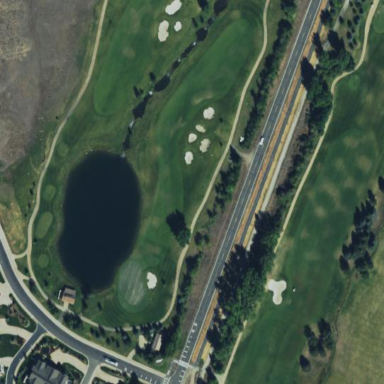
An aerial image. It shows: Rough grassy area used for golf.